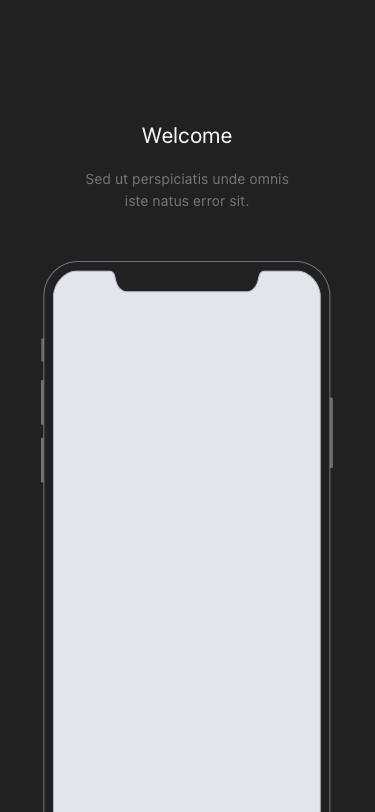
Text in this UI design:
Sed ut perspiciatis unde omnis iste natus error sit.
Welcome